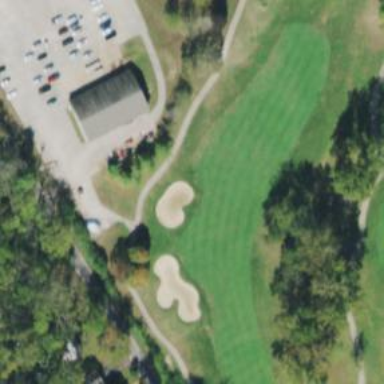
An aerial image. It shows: Golf hole.